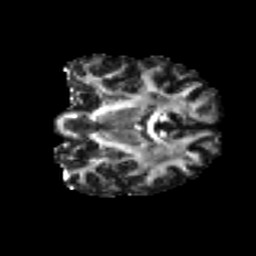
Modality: FA
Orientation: coronal
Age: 52
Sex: female
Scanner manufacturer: ge
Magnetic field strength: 3 T
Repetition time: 7.8 s
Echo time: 0.0608 s